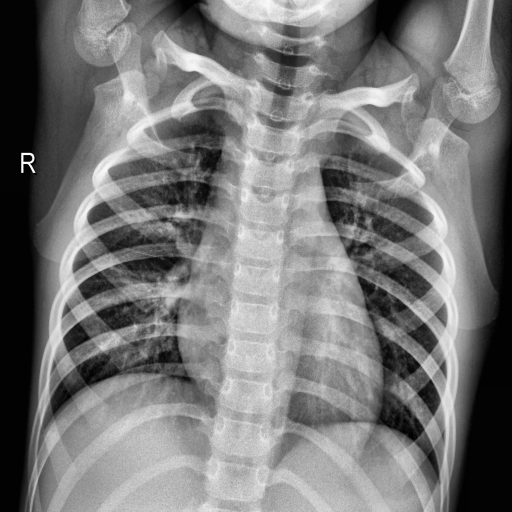
Finding: NORMAL